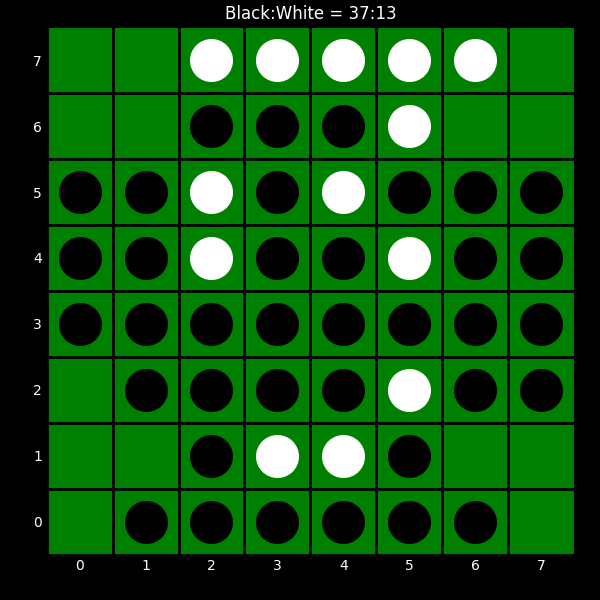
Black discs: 37
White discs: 13